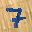
Label: 7